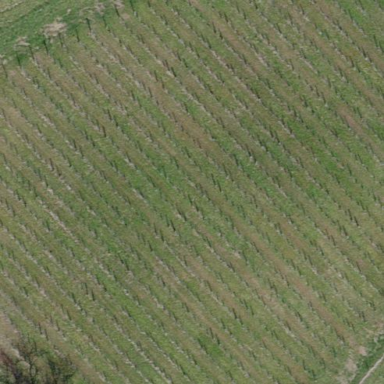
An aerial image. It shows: Vineyard.